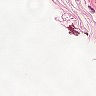
Metastatic tissue present: no